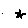
Label: star